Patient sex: M
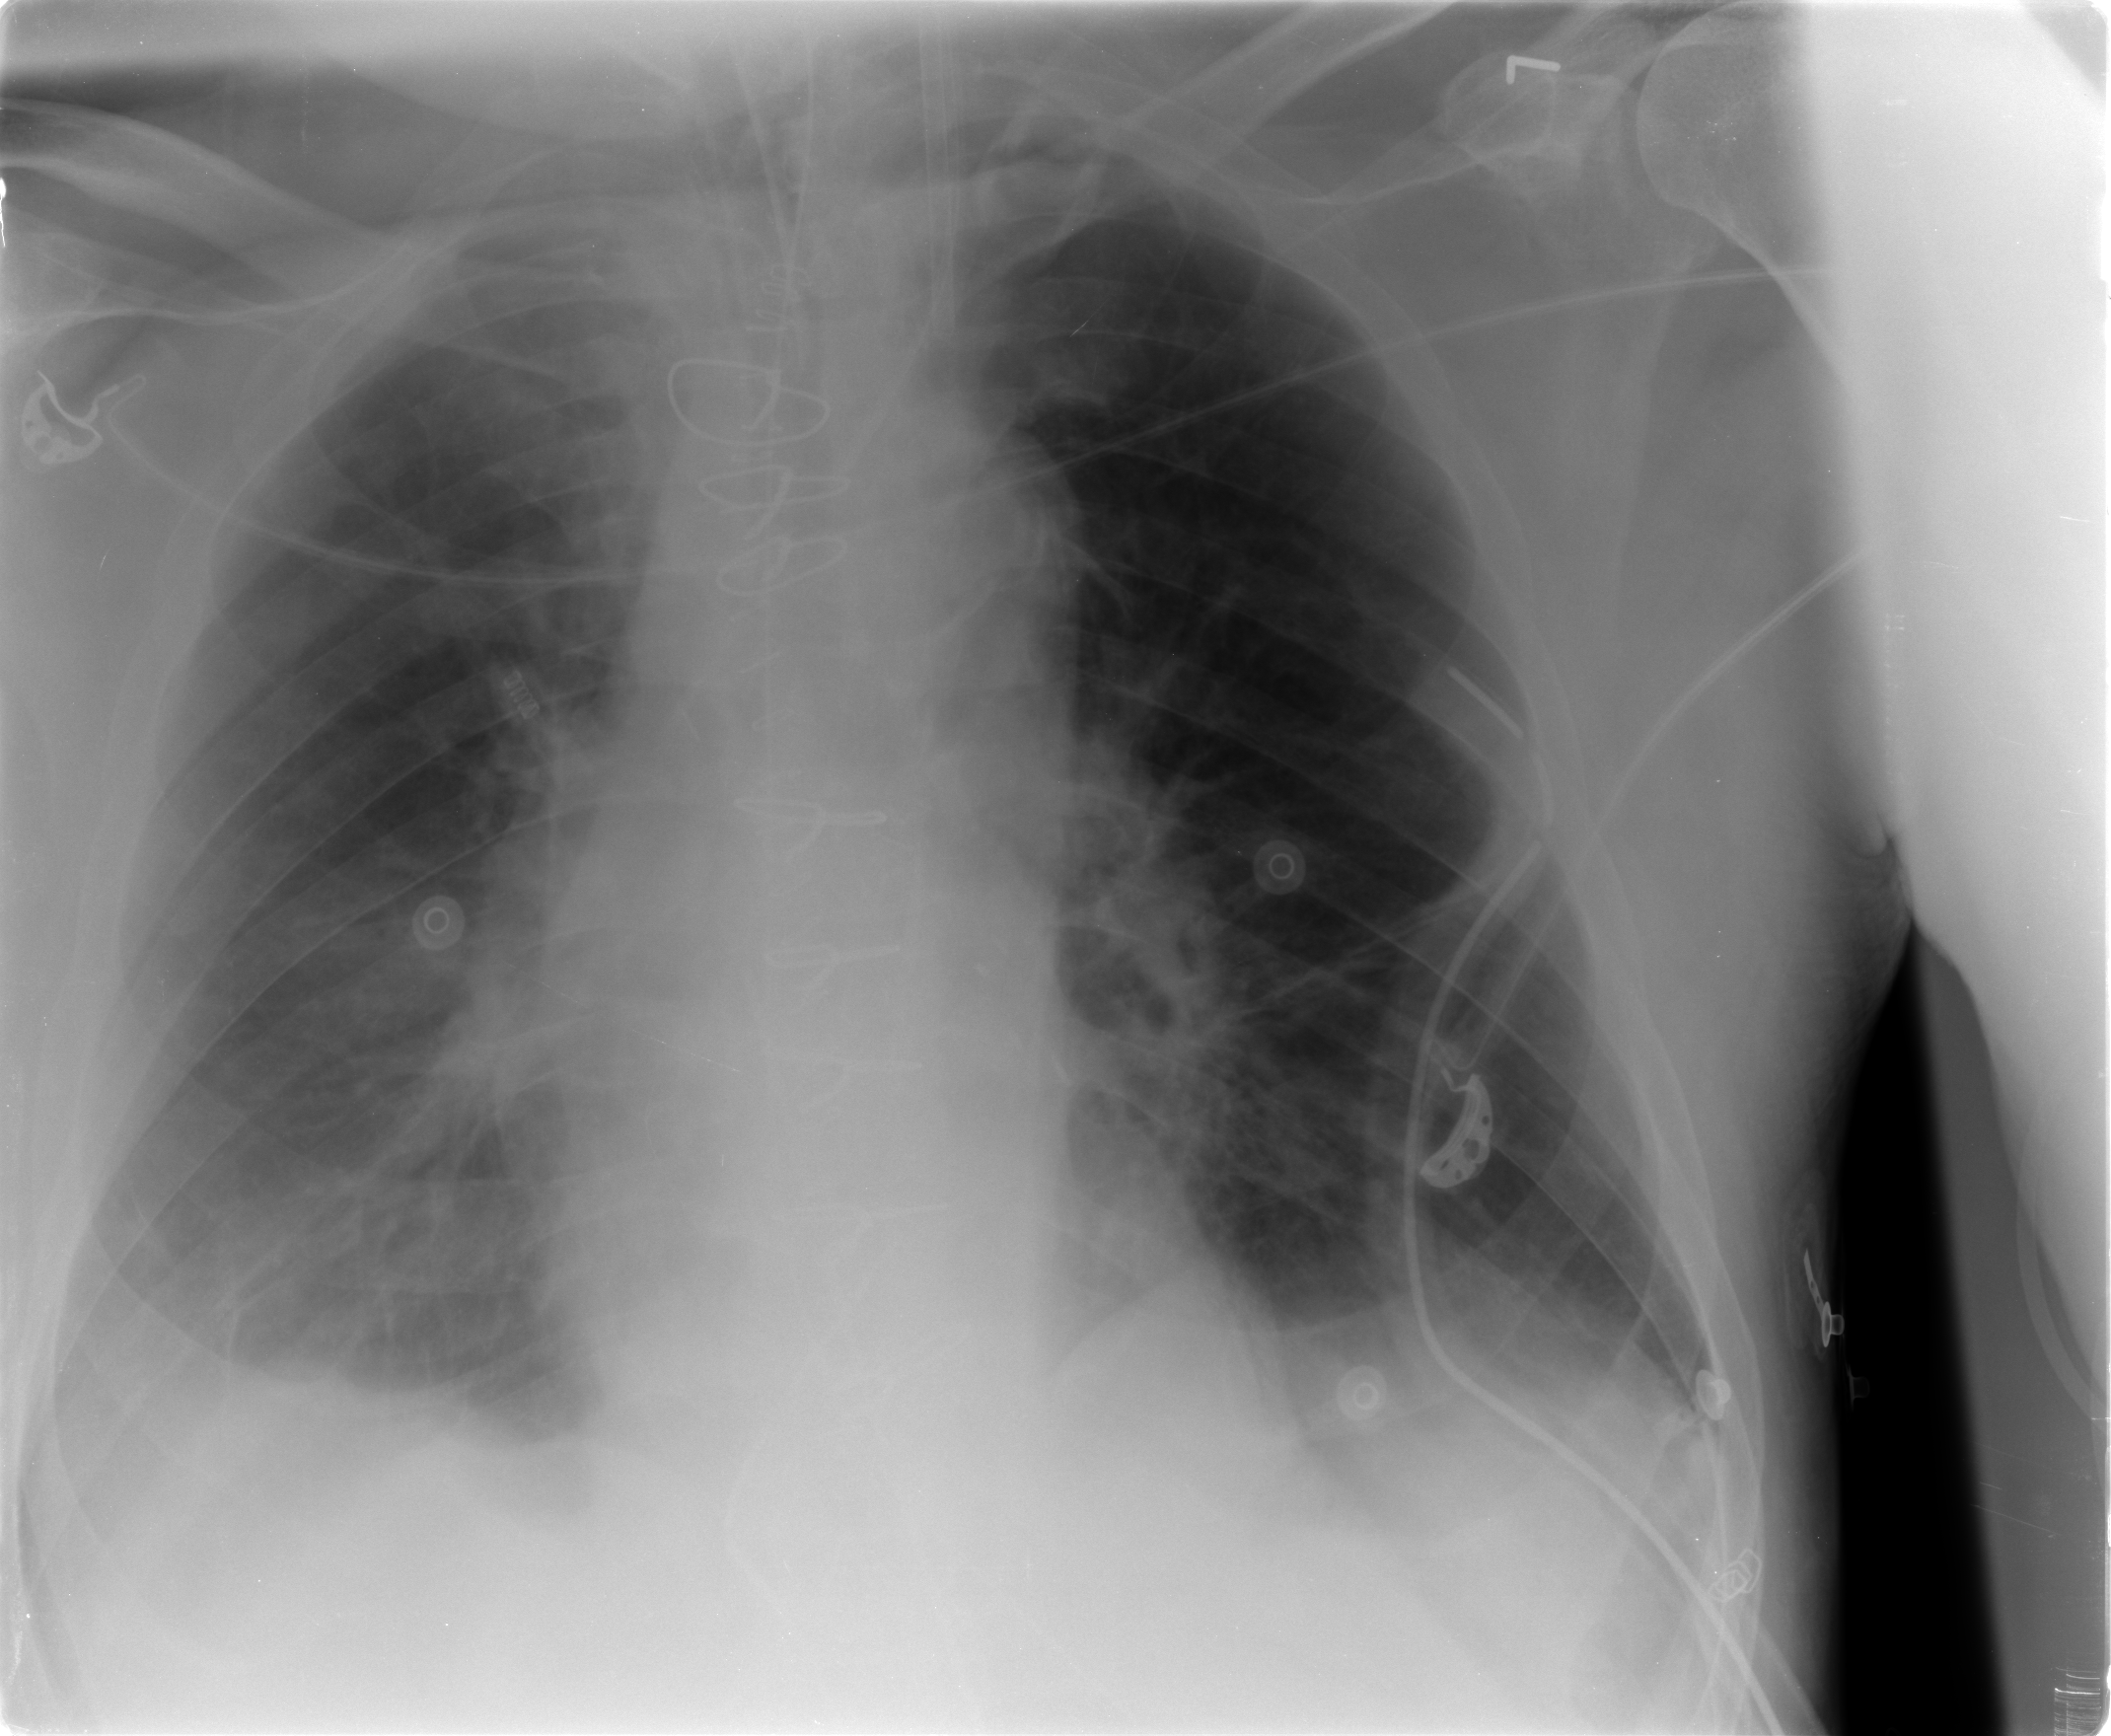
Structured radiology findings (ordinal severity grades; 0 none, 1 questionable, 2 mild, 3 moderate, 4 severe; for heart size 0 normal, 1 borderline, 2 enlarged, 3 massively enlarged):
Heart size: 0
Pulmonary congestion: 1
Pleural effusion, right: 3
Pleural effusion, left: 1
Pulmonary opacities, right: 0
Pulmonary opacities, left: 0
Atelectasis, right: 2
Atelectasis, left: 2